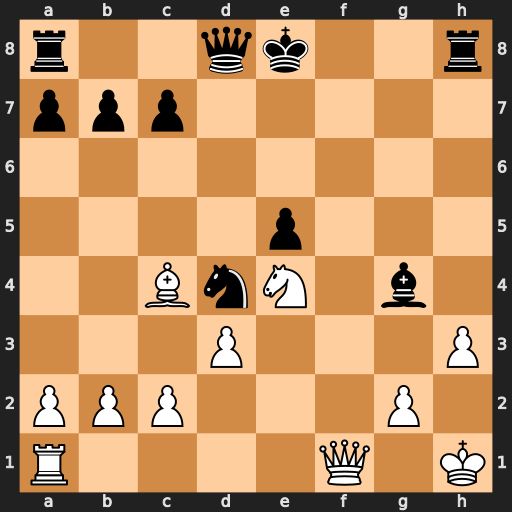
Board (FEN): r2qk2r/ppp5/8/4p3/2BnN1b1/3P3P/PPP3P1/R4Q1K
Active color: w
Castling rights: kq
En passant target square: -
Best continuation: Qf7#